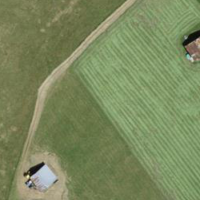
EUNIS habitat code: 24
Species observed at this site:
Aglais urticae
Melitaea athalia
Araschnia levana